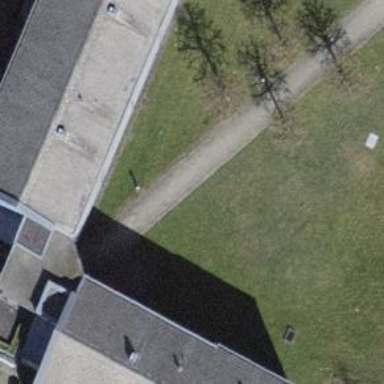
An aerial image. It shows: Path made of paving stones.